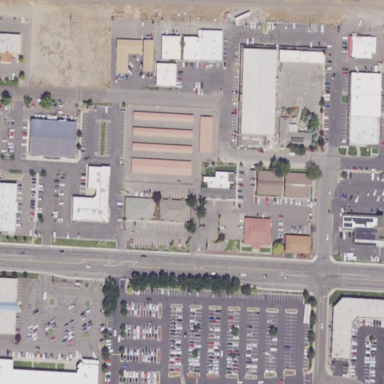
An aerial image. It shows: Retail area.